Field crop: tomato
Growth stage: 1
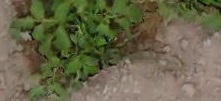
Species: tomato